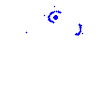
Particle: electron